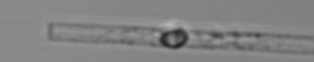
Label: Dactyliosolen_blavyanus